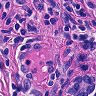
Metastatic tissue present: yes